Aerial crown-view tile of a tropical tree (Barro Colorado Island, Panama), acquired 20250715:
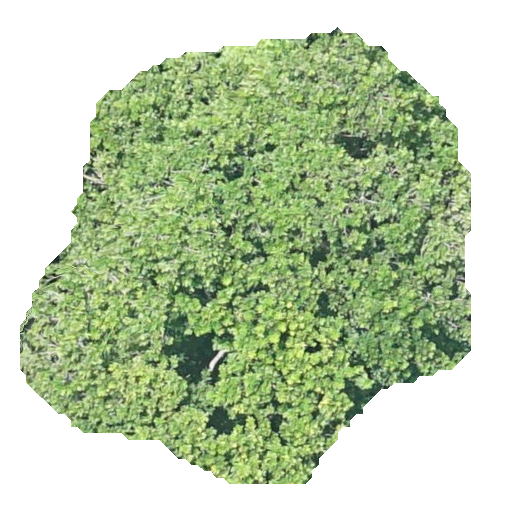
Species: Anacardium excelsum
GBIF accepted scientific name: Anacardium excelsum
Crown area: 222.492 m²